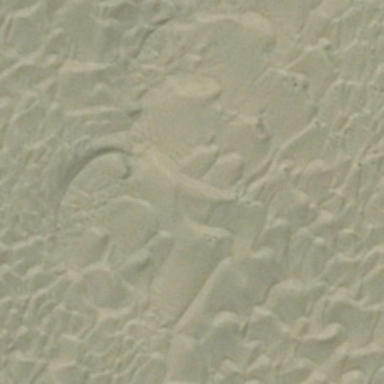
A piece of sand like fish scale is in the desert .